Question: I want to animate a drawer with a custom shape, however the expected popOut() animation appear incorrect.
What part did I missed to make it transition without a blink ?
Why is 'popIn()' displaying ok but not 'popOut()' ?
# Edit:
I tried animating the layer with
'''
//pop
self.layer.transform = CATransform3DMakeScale(1, 0, 1)
'''
and
'''
//unPop
let transform = CATransform3DConcat(
CATransform3DMakeScale(1, 0, 1),
CATransform3DMakeTranslation(0, 0 - self.frame.height / 2, 0))
self.layer.transform = transform
'''
It looks great,but I would like the top of my frame to be fixed, and only animate it by making it grow from the bottom...
# Initial Result:

# Initial Code:
'''
// Points reference
// 1-------5
// | |
// | |
// | |
// | |
// | |
// | |
// | |
// 2\ /4
// \ /
// \ /
// 3
class PowerUpDrawer : UIView {
var triangleHeight : CGFloat
var orignalHeight : CGFloat = 0
var orignalY : CGFloat = 0
var isPoped : Bool = true {
didSet {
if (isPoped) {
pop()
} else {
unPop()
}
}
}
//XXX
override init(frame: CGRect) {
triangleHeight = 25
super.init(frame: frame)
}
//XXX
required init(coder aDecoder: NSCoder) {
triangleHeight = 25
super.init(coder: aDecoder)
orignalHeight = frame.height
orignalY = frame.origin.y
}
override var frame: CGRect {
didSet {
let bezierpath = UIBezierPath()
bezierpath.moveToPoint(CGPoint(x: 0, y: 0)) // 1
bezierpath.addLineToPoint(CGPoint(x: 0, y: frame.height - triangleHeight)) // 2
bezierpath.addLineToPoint(CGPoint(x: frame.width / 2, y: frame.height))// 3
bezierpath.addLineToPoint(CGPoint(x: frame.width, y: frame.height - triangleHeight))// 4
bezierpath.addLineToPoint(CGPoint(x: frame.width, y: 0))// 5
let mask = CAShapeLayer()
mask.frame = bounds
mask.path = bezierpath.CGPath
self.layer.mask = mask
}
}
@IBAction func toggle() {
isPoped = !isPoped
}
func pop() {
UIView.animateWithDuration(1, delay: 0.5, usingSpringWithDamping: 0.8, initialSpringVelocity: 0.8, options: nil, animations: { () -> Void in
self.frame = CGRectMake(self.frame.origin.x, self.orignalY, self.frame.width, self.orignalHeight)
}) { (Bool) -> Void in
};
}
func unPop() {
UIView.animateWithDuration(1, delay: 0.5, usingSpringWithDamping: 0.8, initialSpringVelocity: 0.8, options: nil, animations: { () -> Void in
self.frame = CGRectMake(self.frame.origin.x, self.orignalY, self.frame.width, self.triangleHeight)
}) { (Bool) -> Void in
};
}
}
'''
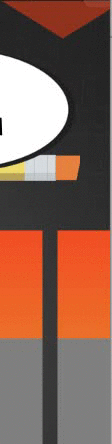
Answer: This was an interesting problem. Can you try this as your 'unPop()' function. I am offsetting enough height to make it feel like the top end is staying still. You can try any 'scaleFactor'.
'''
func unPop() {
UIView.animateWithDuration(1, delay: 0.5, usingSpringWithDamping: 0.8, initialSpringVelocity: 0.8, options: nil, animations: { () -> Void in
let scaleFactor:CGFloat = 0.25
let offset = -(self.frame.height * (1 - scaleFactor))/2
let transform = CATransform3DConcat(
CATransform3DMakeScale(1, scaleFactor, 1),
CATransform3DMakeTranslation(0, offset, 0))
self.layer.transform = transform
}) { (Bool) -> Void in
};
}
'''